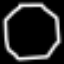
Label: octagon